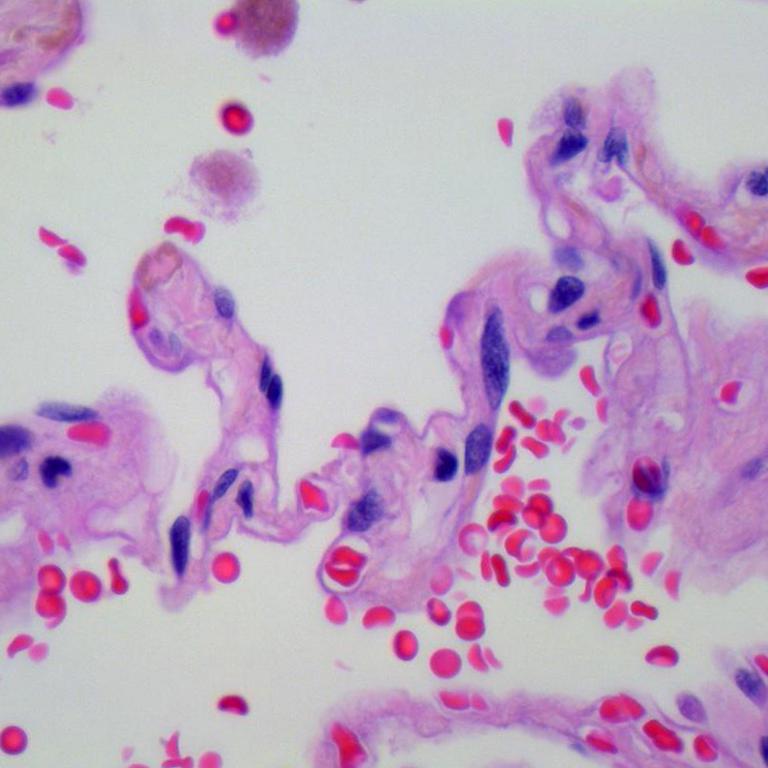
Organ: lung
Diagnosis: benign